Current action and preconditions to check: trajectory_clear

Your task: For each precondition in the list above, predict whether it will hold at this action.

Consider the current scene as observed from the mobile robot's camera, and analyze the predicted future states of all dynamic agents (e.g., people, animals, vehicles, or any moving entities) within the NEXT SECOND.

IMPORTANT: Only answer "very likely" if you are absolutely certain—based on strong, clear evidence—that a dynamic agent will violate the precondition in the predicted future state. Do NOT answer "very likely" for unlikely, ambiguous, or low-probability risks.

Ask yourself for each precondition: Is there a high probability, with clear and convincing evidence, that the predicted future states of any dynamic agent will interfere with the predicted future state of the currently executing action within the NEXT SECOND, causing that precondition to fail?

Assess the risk level based on these predictions. Use "likely" or "very likely" if motions create a clear risk of interference.

Use "neutral" or "improbable" if agents are nearby but their predicted paths are clearly diverging or non-conflicting.

Failure Risk Categories: "very improbable", "improbable", "neutral", "likely", "very likely"

Answer Format: Output ONLY the probability_of_failure value from these categories: "very improbable", "improbable", "neutral", "likely", "very likely"

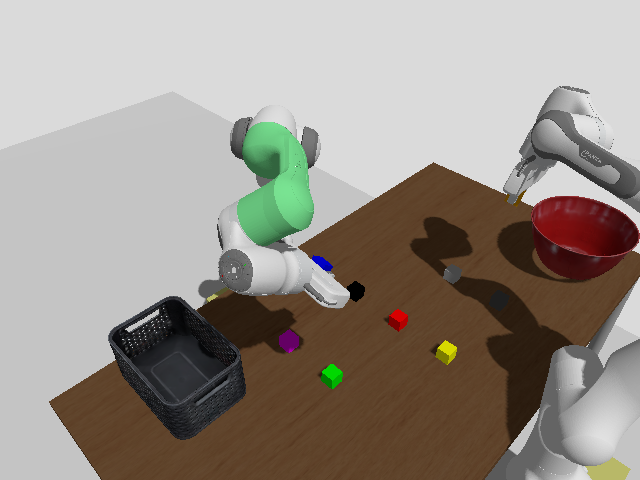

Answer: very improbable